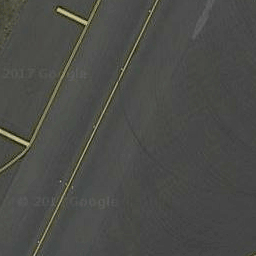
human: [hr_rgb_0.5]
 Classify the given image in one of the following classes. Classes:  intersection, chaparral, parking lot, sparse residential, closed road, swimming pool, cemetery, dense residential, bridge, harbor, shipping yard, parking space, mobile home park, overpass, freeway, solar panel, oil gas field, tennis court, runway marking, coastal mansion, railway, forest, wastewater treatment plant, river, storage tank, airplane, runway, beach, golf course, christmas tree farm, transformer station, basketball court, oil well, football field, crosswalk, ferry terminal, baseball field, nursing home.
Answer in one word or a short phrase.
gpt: runway marking